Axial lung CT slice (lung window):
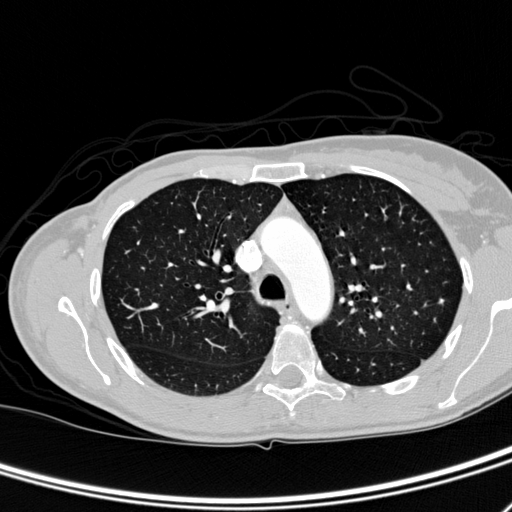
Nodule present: no